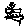
Label: star